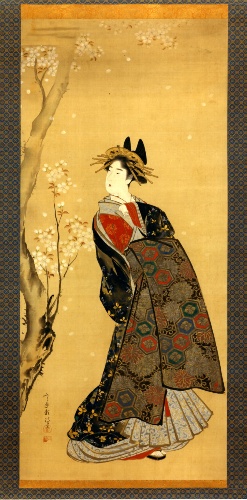
Artist: Fujiwara Chikanobu
Artist bio: Japanese, 18th century
Date: 18th century
Object type: Hanging scroll
Classification: Paintings
Medium: Hanging scroll; ink on paper
Culture: Japan
Period: Edo period (1615–1868)
Dimensions: Image: 42 15/16 x 19 5/16 in. (109 x 49 cm)
Department: Asian Art
Credit line: Gift of Florence and Herbert Irving, 2015
Accession year: 2015
Repository: Metropolitan Museum of Art, New York, NY
Tags: Women